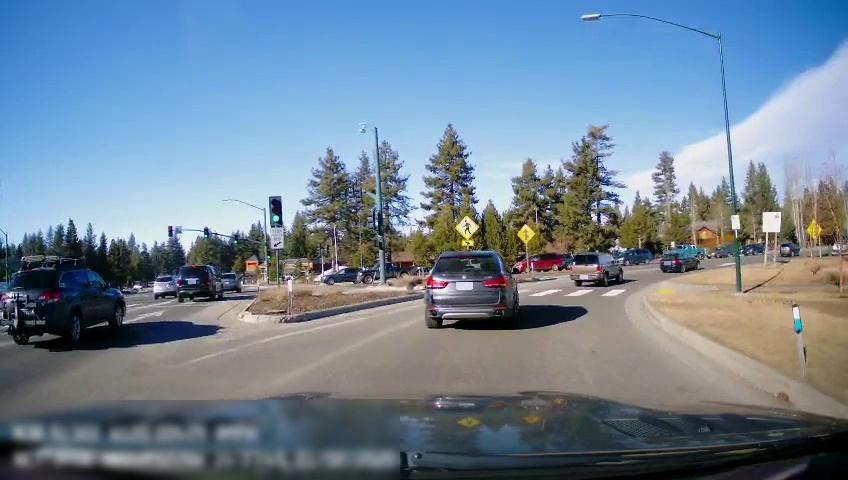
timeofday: Day
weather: Sunny
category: Drivable Space
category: Vehicles | Car
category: Vehicles | SUV
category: Vehicles | Truck
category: Vehicles | SUV
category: Vehicles | SUV
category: Vehicles | Truck
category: Vehicles | SUV
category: Vehicles | SUV
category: Vehicles | Car
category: Vehicles | Car
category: Vehicles | SUV
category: Vehicles | SUV
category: Vehicles | Car
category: Vehicles | Car
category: Vehicles | Car
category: Lanes | Current Lane
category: Lanes | Alternate Lane
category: Lanes | Current Lane
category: Traffic | Signs
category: Traffic | Signs
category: Traffic | Signs
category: Traffic | Signs
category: Traffic | Signs
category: Traffic | Signs
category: Traffic | Signs
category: Traffic | Signs
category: Traffic | Signs
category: Traffic | Signs